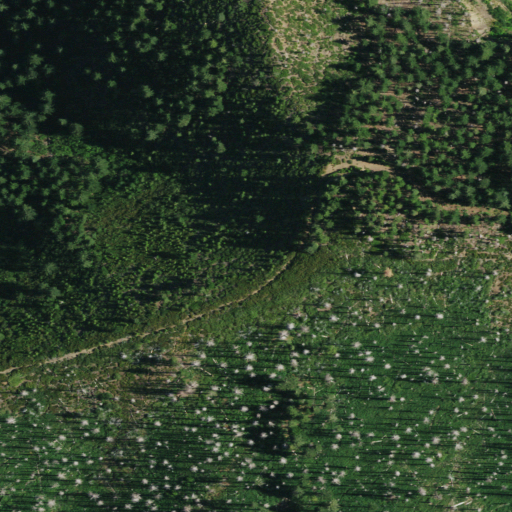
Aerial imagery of mountain in California named Ladybug Butte containing shrub and evergreen forest